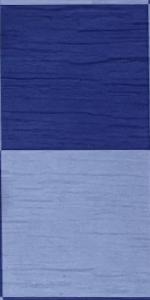
Label: Empty